Question: I have a 'matplotlib.pyplot' object inside a 'QVBoxLayout' in PyQt5 'widget'. There are small spaces along the edge which is really annoying. How do I remove it?
See the screensnap below.
I already tried 'setlayoutSpacing(0)', which have no effect.

Here is the breviate code (Cutout many data processing codes):
'''
class MpWidget_SCF(Qt.QWidget):
def __init__(self, parent=None, y=[]):
super(MpWidget_SCF, self).__init__()
self.setParent(parent)
self.dpi = 50
self.fig = MpPyplot.figure(figsize=(2, 2), dpi=self.dpi, )
self.SCF_subplot = MpPyplot.subplot(1, 1, 1)
self.canvas = MpFigureCanvas(self.fig)
self.canvas.setParent(self)
self.SCF_subplot.clear()
self.SCF_subplot.plot(range(len(y)), y, 'r')
self.canvas.draw()
self.vLayout = Qt.QVBoxLayout()
self.vLayout.addWidget(self.canvas)
self.vLayout.setSpacing(0)
self.setLayout(self.vLayout)
class myWidget(Qt.QWidget):
def __init__(self):
super(myWidget, self).__init__()
self.main = Ui_OutputWindow_Form()
self.main.setupUi(self)
self.main.SCF_Graphic_Widget = MpWidget_SCF(self)
self.main.verticalLayout_2.addWidget(self.main.SCF_Graphic_Widget)
self.show()
'''
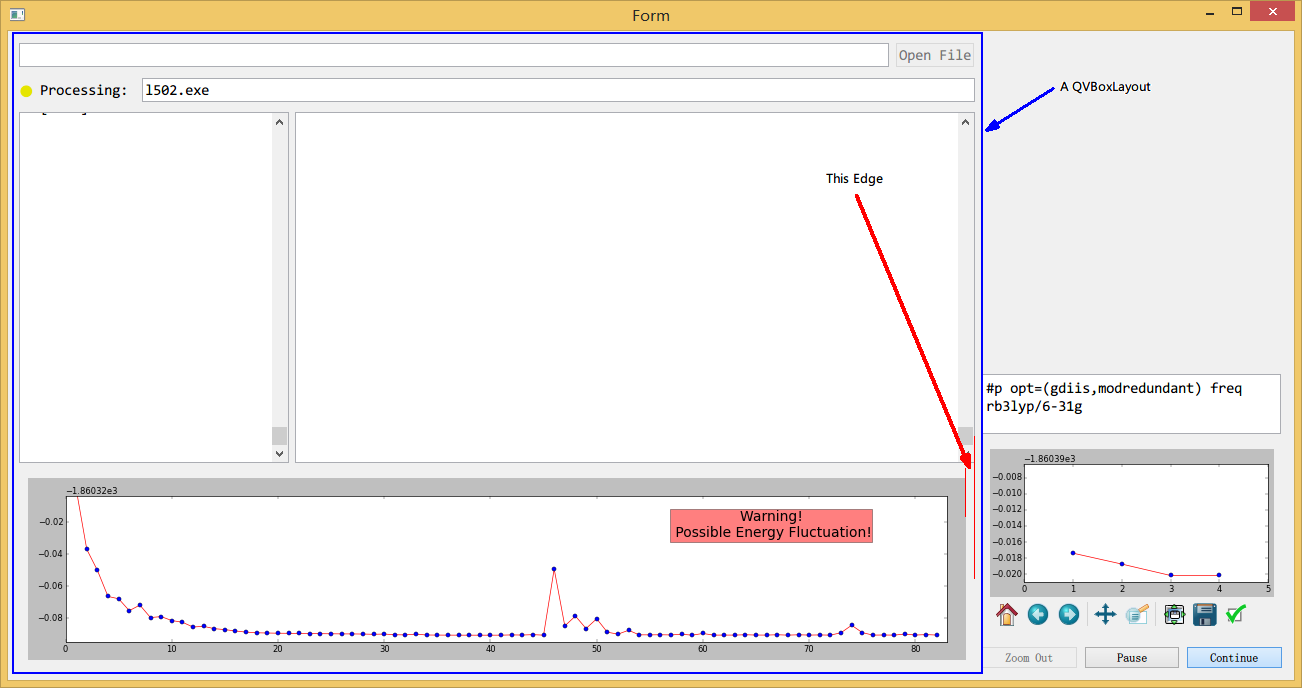
Answer: You can remove the <URL>:
'''
self.vLayout.setContentsMargins(0, 0, 0, 0)
'''